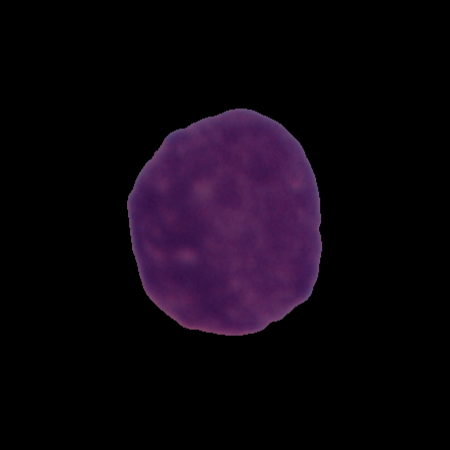
Label: healthy